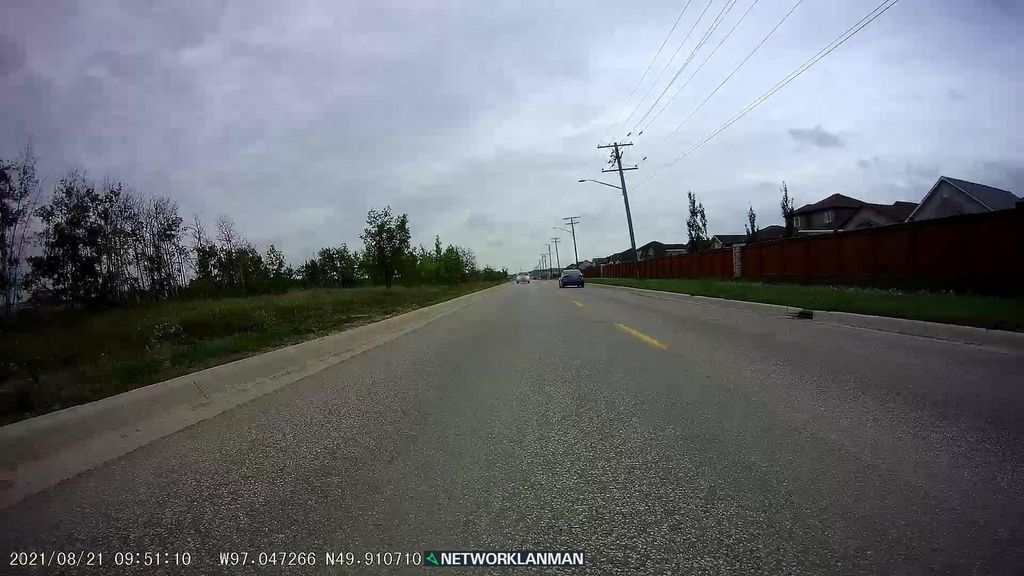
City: winnipeg